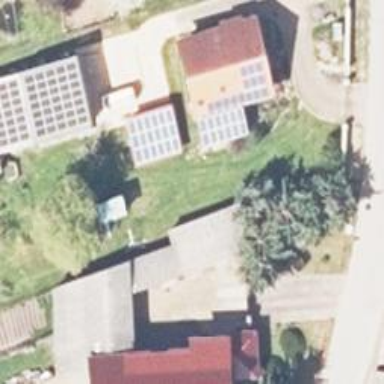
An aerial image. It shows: Solar power generator using photovoltaic method with solar photovoltaic panel types.